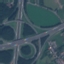
Land use / land cover: Highway